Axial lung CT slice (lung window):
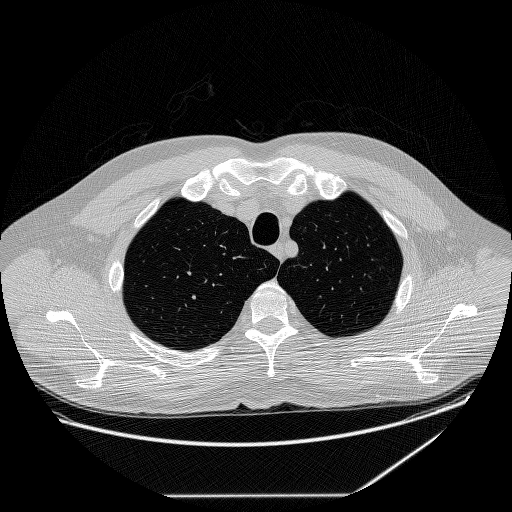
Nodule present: no